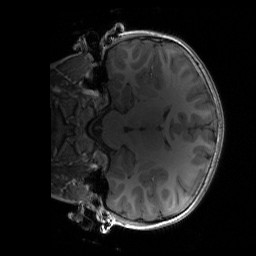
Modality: T1w
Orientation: coronal
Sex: male
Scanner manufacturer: siemens
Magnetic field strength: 3 T
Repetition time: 1.9 s
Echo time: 0.00243 s